Field crop: maize
Growth stage: 2
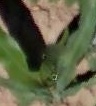
Species: maize